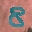
Label: 8